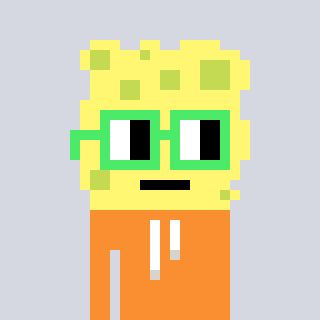
a pixel art character with square light green glasses, a sponge-shaped head and a orange-colored body on a cool background